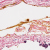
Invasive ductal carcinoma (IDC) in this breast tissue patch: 0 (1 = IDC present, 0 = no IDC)